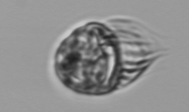
Label: Leegaardiella_ovalis